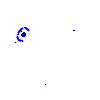
Particle: pion